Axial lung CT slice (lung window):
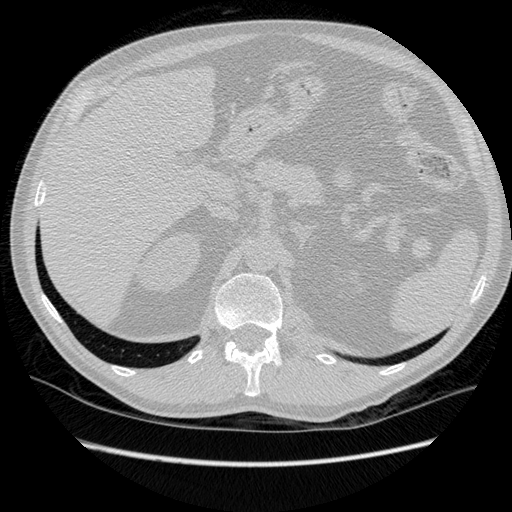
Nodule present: no